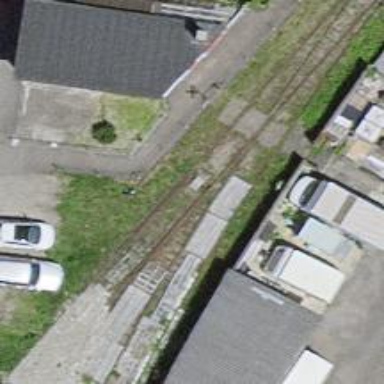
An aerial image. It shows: Disused railway spur with single track.